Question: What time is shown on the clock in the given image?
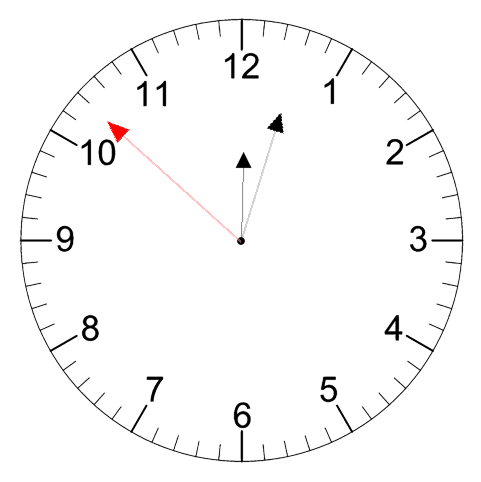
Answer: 12:02:52